Question:
<URL>
I'm attempting to find the 1-byte displacement for some jumps.
What I got was:
'''
26
7
7
29
'''
Not sure if I did that right though, any help?
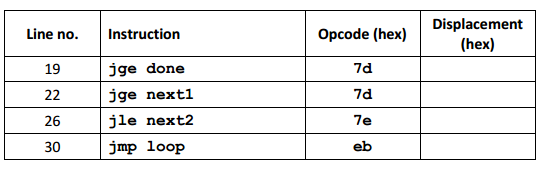
Answer: The offset is relative to the next instruction, you do not need to add the current instruction's length. In other words, the offset encoded is in addition to the normal increment that the cpu does for going to the next instruction. Which is why your first three answers are off by 2 each. Should be '0x24', '5' and '5'.
For the last one you counted right, but forgot to negate the result because it's a backwards jump. Thus, the answer is '-41' (decimal) which is '0xd7'.
PS: you could have typed that into an assembler and verified the offsets yourself.